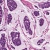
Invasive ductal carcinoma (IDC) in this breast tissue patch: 1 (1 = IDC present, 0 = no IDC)